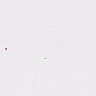
Metastatic tissue present: no